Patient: sex F, age 59
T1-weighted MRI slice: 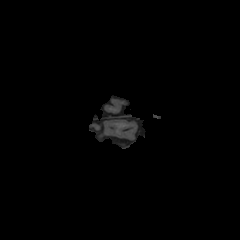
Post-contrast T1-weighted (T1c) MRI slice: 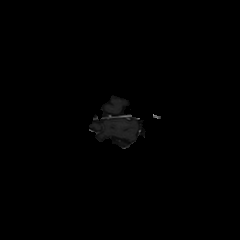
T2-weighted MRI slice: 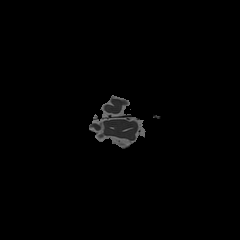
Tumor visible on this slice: no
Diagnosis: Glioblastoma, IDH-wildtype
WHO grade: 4